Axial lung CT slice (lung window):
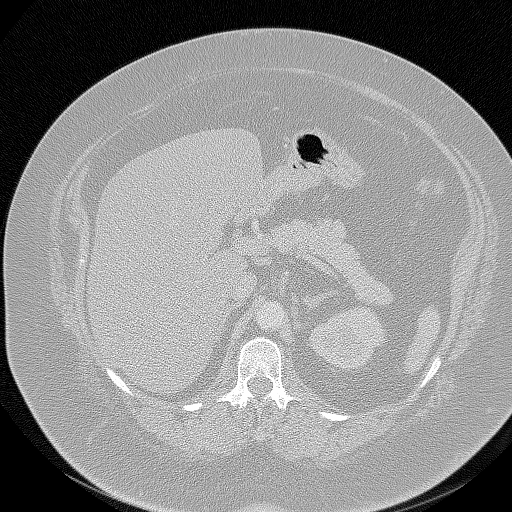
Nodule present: no